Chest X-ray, AP view. Patient: 61 years old, sex F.
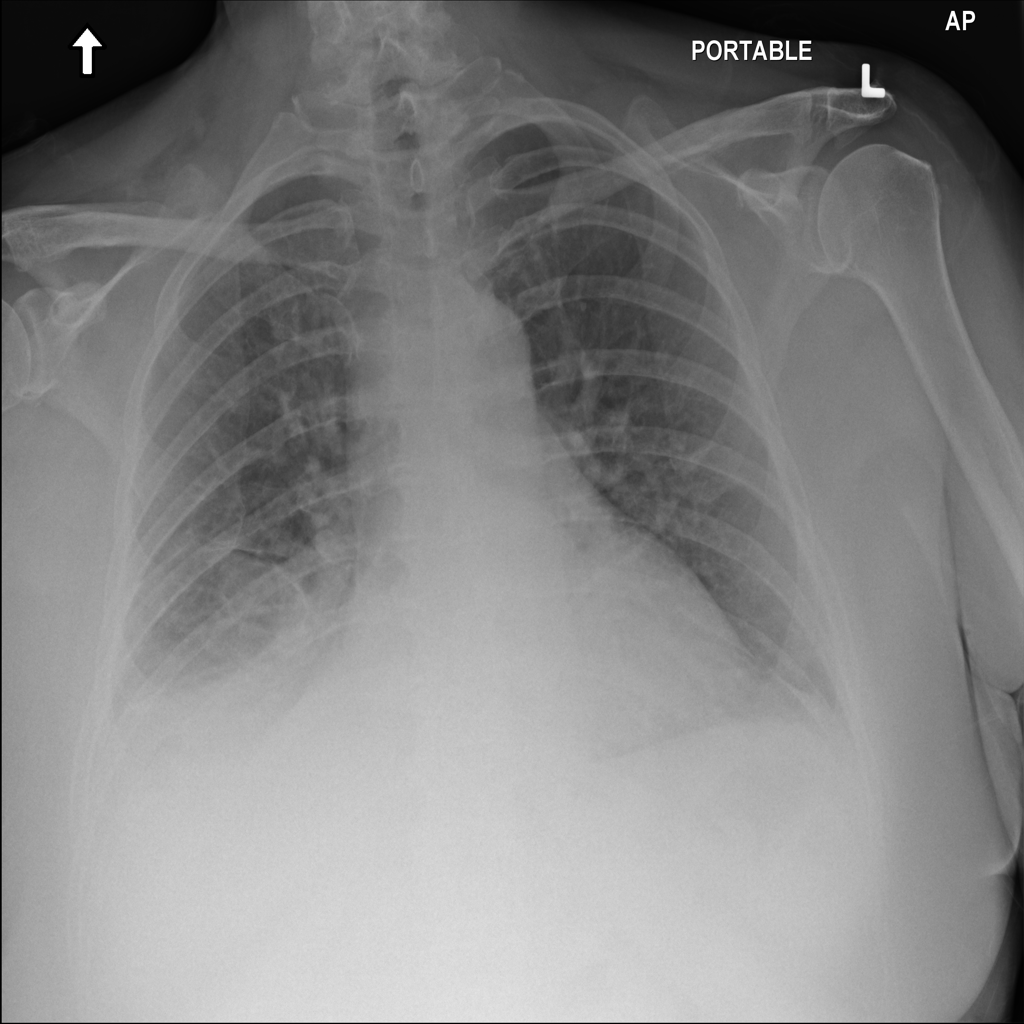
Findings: Effusion, Infiltration